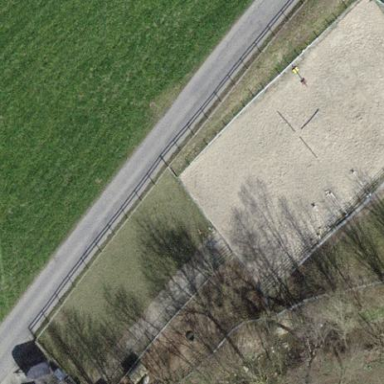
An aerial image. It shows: Equestrian pitch for leisure land sports.